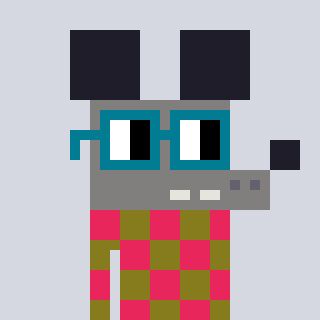
a pixel art character with square dark green glasses, a mouse-shaped head and a gunk-colored body on a cool background